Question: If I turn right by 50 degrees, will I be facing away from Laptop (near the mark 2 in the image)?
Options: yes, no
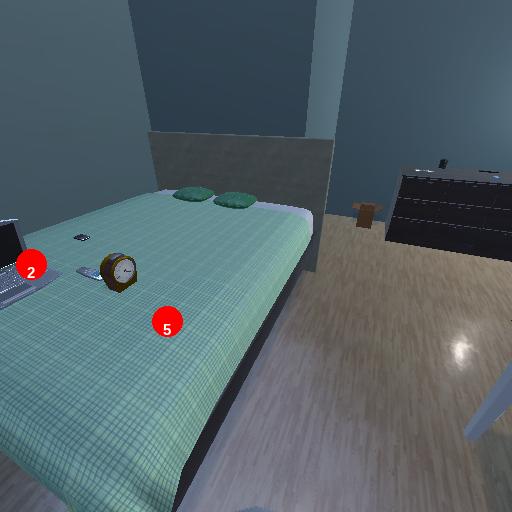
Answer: yes